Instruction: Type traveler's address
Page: traveler
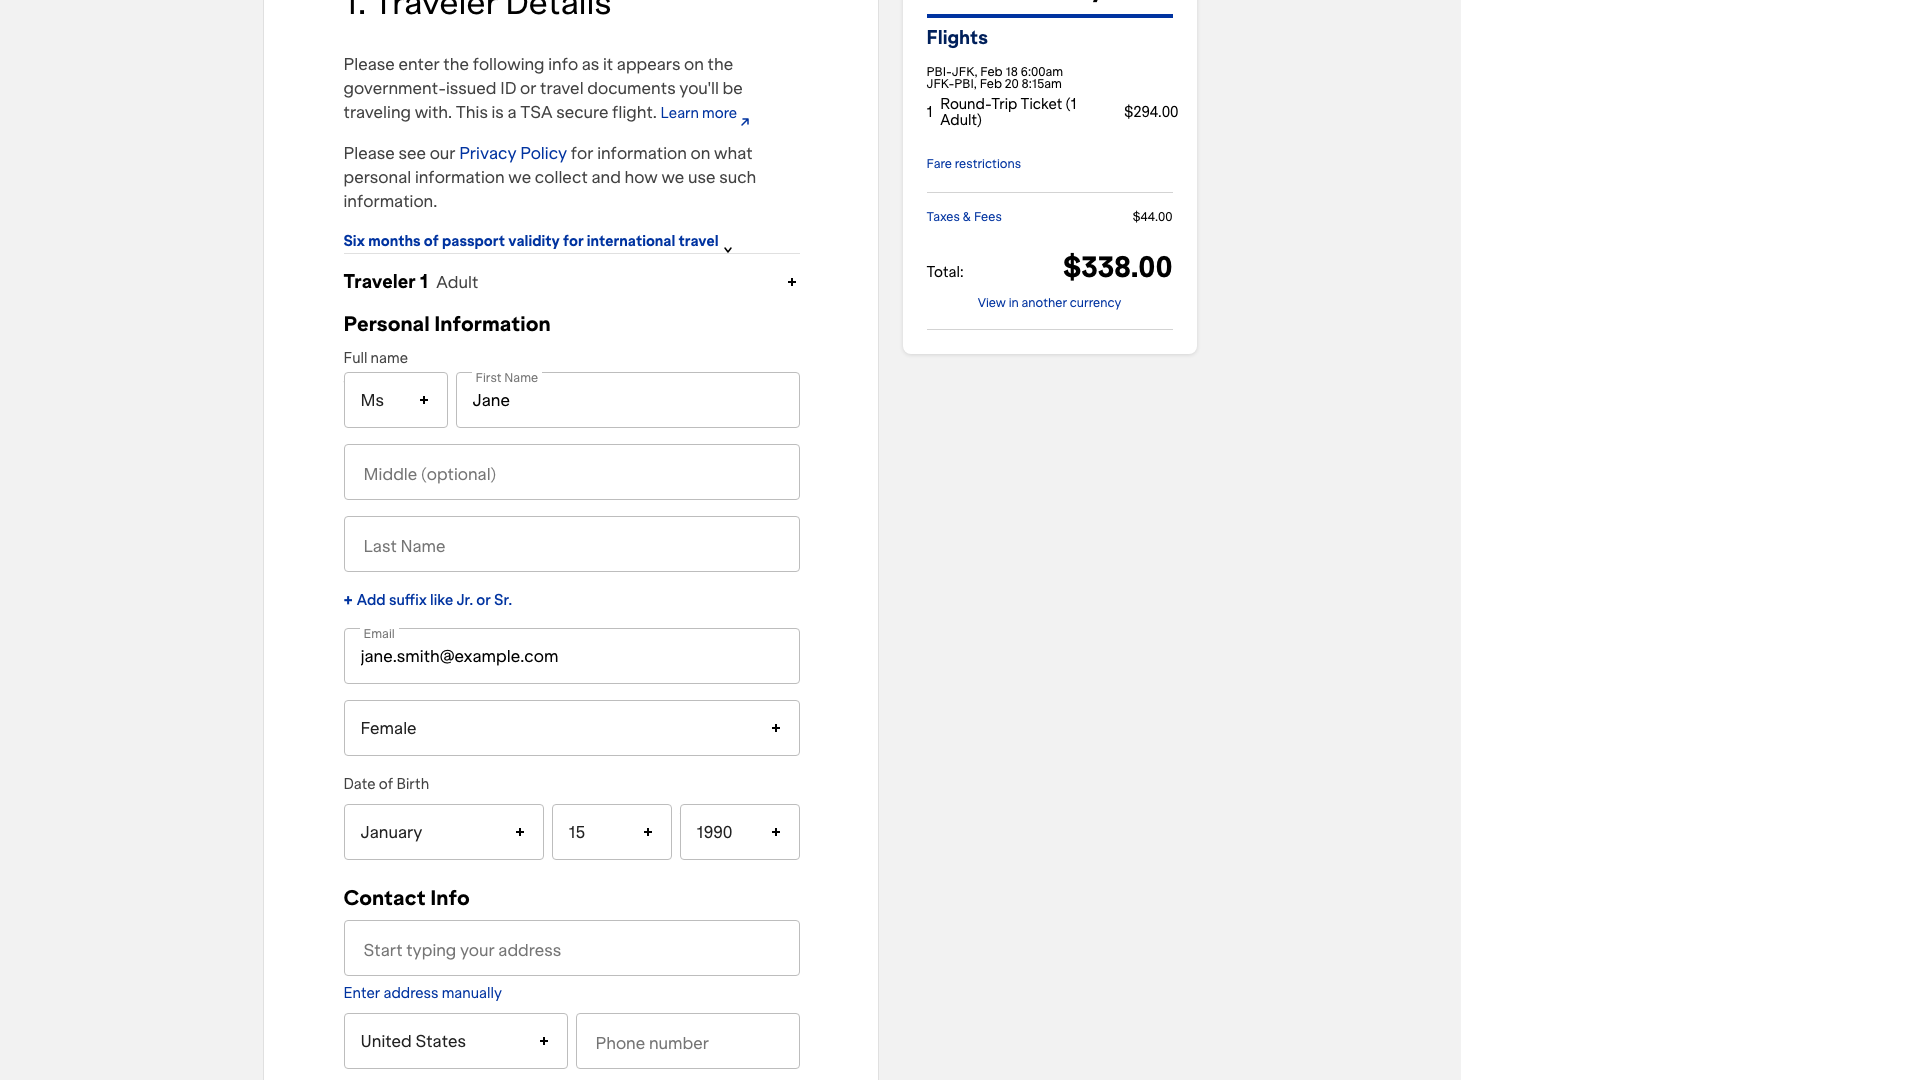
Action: type